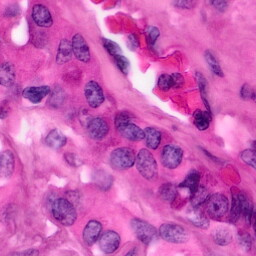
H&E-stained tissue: Pancreatic